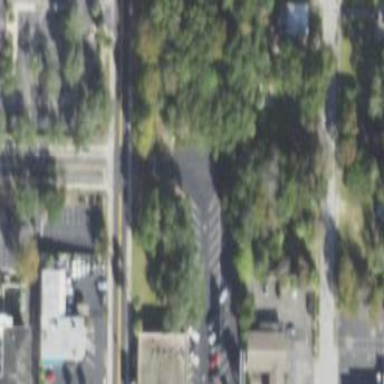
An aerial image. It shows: Sidewalk along the footway.